Aerial crown-view tile of a tropical tree (Barro Colorado Island, Panama), acquired 20250616:
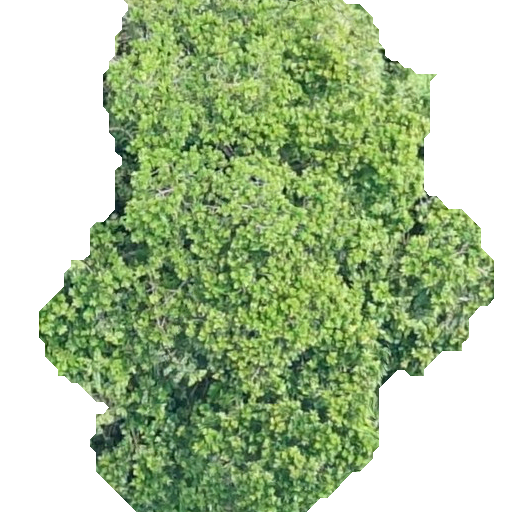
Species: Anacardium excelsum
GBIF accepted scientific name: Anacardium excelsum
Crown area: 253.273 m²